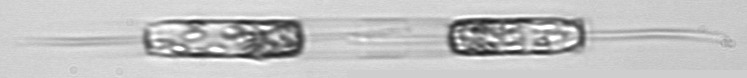
Label: Ditylum_brightwellii